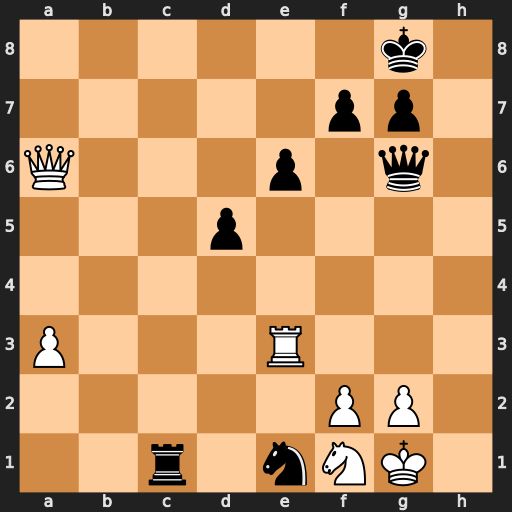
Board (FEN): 6k1/5pp1/Q3p1q1/3p4/8/P3R3/5PP1/2r1nNK1
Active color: w
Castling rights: -
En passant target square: -
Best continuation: Qa8+ Kh7 Rh3+